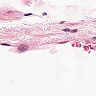
Metastatic tissue present: no